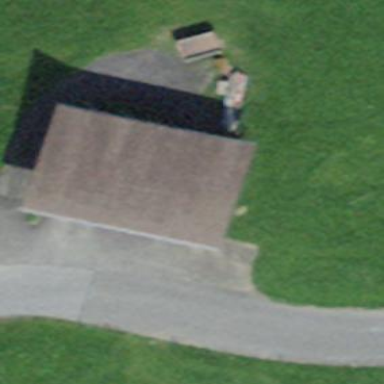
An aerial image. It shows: Shed.